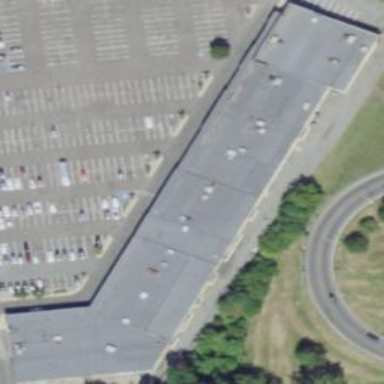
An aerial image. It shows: Mall building.